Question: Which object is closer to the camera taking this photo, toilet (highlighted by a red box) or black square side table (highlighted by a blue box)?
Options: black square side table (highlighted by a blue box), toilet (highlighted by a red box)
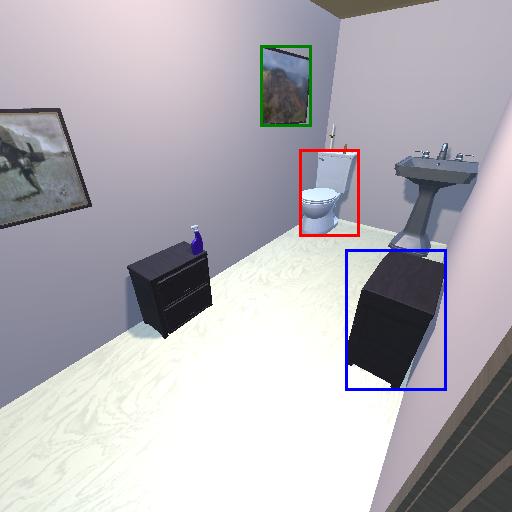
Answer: black square side table (highlighted by a blue box)